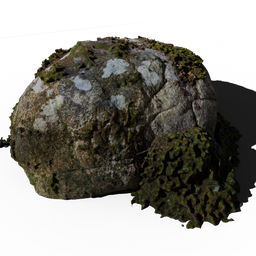
Label: nature